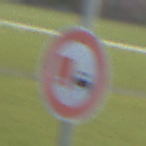
Verkehrszeichen: UeberholverbotKraftfahrzeuge
Umgebung: Outdoor, Suburban
Tageszeit: MorningAfternoon
Wetter: PartlyCloudy
Licht: Natural
Jahreszeit: NotSpecified
Kontrast: MediumContrast